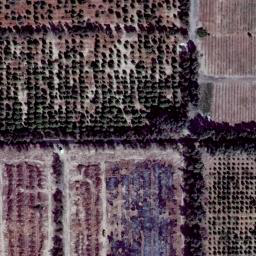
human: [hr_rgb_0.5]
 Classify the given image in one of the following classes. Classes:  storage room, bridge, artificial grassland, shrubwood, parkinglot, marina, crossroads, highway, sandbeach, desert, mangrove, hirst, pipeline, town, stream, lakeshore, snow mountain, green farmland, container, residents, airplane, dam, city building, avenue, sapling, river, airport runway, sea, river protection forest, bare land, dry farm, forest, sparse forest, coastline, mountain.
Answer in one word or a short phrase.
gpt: dry farm